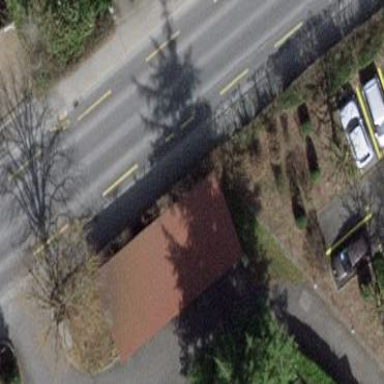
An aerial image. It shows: View of roof of building.